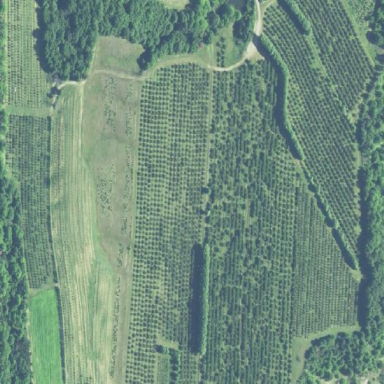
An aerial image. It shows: Orchard.